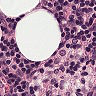
Metastatic tissue present: no